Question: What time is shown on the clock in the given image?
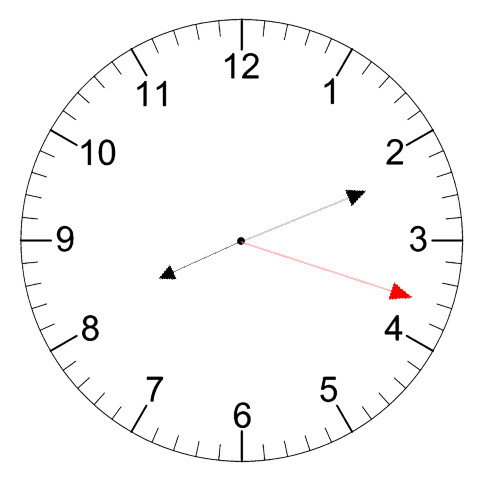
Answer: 08:11:18